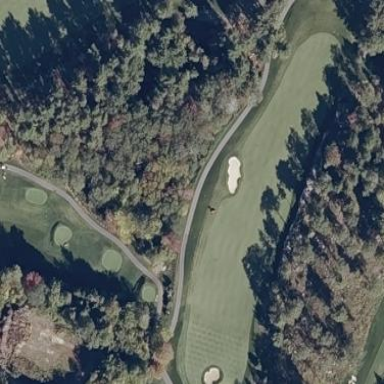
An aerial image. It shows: Rough area in golf course.